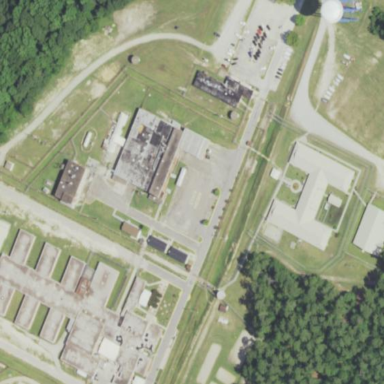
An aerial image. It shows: Prison.